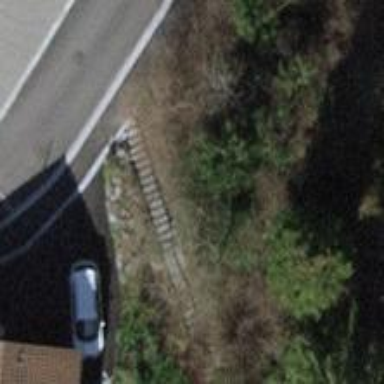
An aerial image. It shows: Steps made of paving stones.